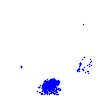
Particle: electron